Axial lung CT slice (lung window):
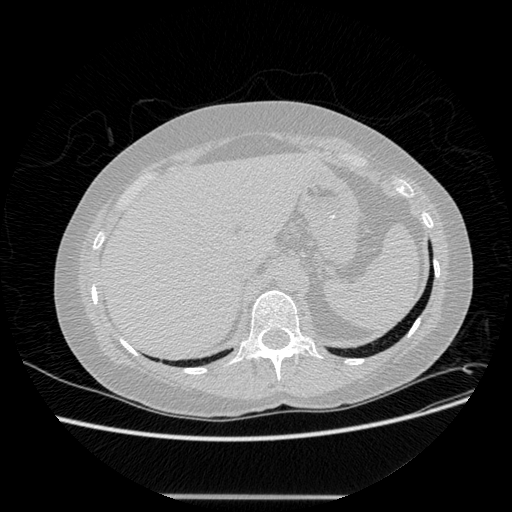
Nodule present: no